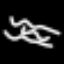
Label: squiggle